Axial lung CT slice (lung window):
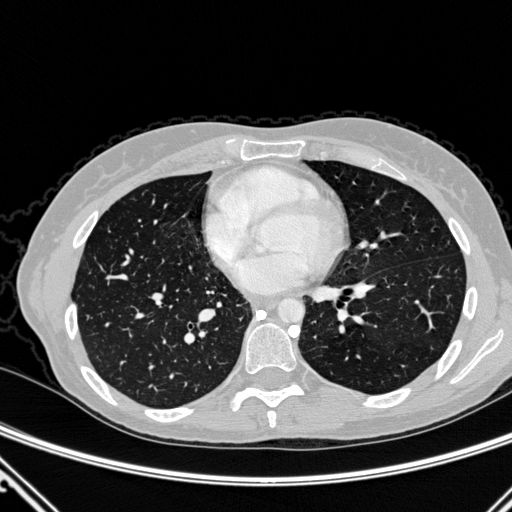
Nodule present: no